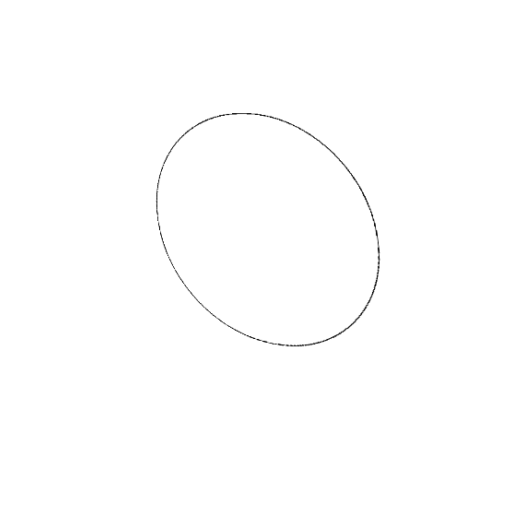
Crossing number: 0